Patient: sex F, age 75
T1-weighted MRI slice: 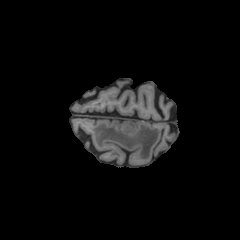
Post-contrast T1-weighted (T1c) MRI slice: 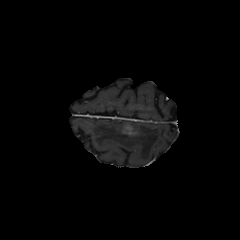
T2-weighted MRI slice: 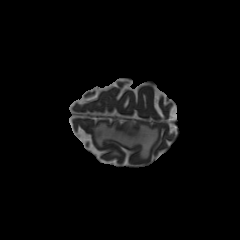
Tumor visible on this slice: yes
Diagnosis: Glioblastoma, IDH-wildtype
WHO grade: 4